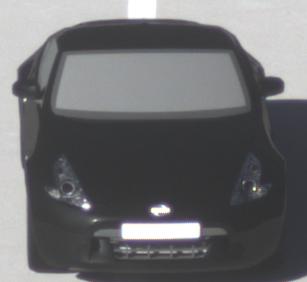
Make: Nissan
Model: 370Z Coupé
Detailed model: 370Z (Z34) Coupé
Model produced from: 2009/12
Model produced until: 2013/03
Doors: 3
Color: black
Road condition: dry road
Daytime: morning or afternoon
Contrast: high contrast